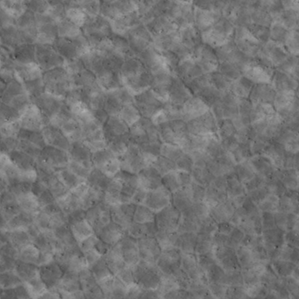
Label: non_frost